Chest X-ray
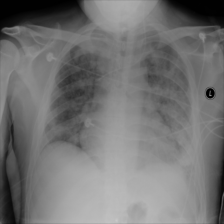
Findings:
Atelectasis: negative
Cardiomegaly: negative
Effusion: negative
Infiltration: negative
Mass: negative
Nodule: positive
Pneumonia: negative
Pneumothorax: negative
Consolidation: negative
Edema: negative
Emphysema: negative
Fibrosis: negative
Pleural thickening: negative
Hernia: negative